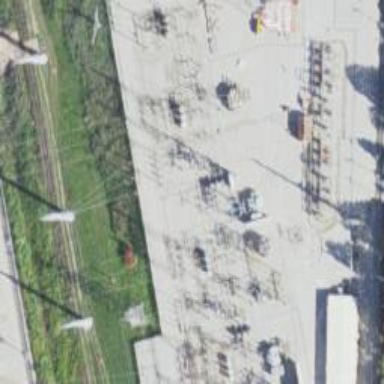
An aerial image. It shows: Switch used for power control.